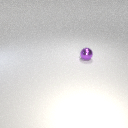
small purple metal sphere